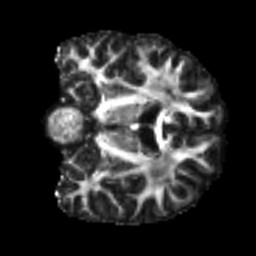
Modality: FA
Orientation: coronal
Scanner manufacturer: siemens
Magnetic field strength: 3 T
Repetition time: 4 s
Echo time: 0.0594 s